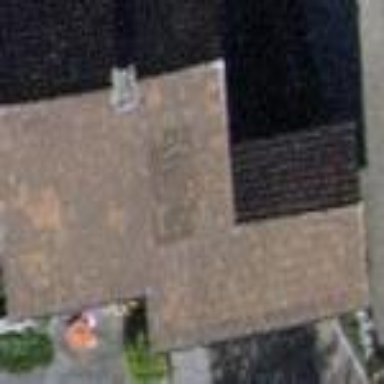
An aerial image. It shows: Building with tile roof.